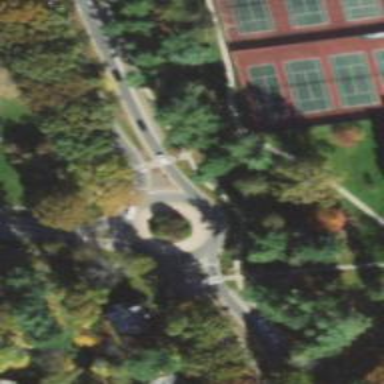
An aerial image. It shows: Secondary road leading to roundabout.